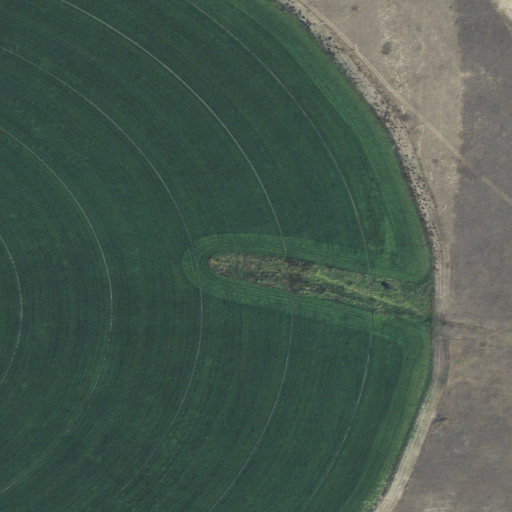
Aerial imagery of valley in Montana named Perry Canyon containing cultivated crops, grassland, and shrub